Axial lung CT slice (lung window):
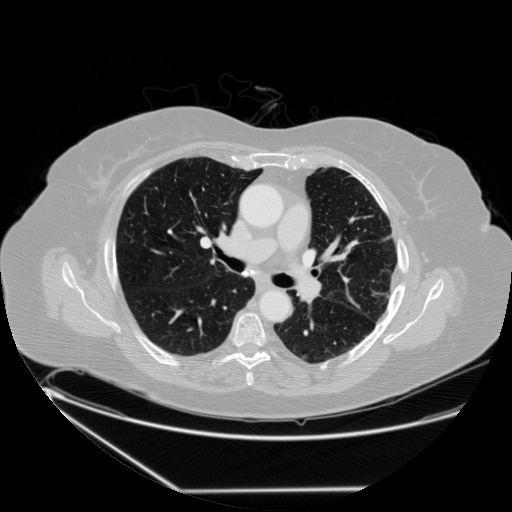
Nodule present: no